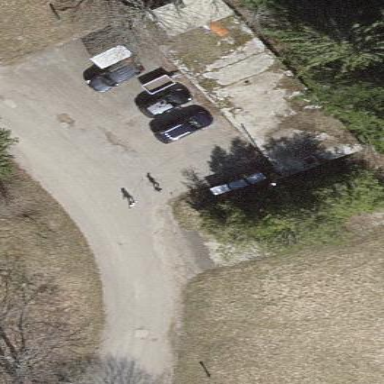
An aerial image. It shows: Group of garages.